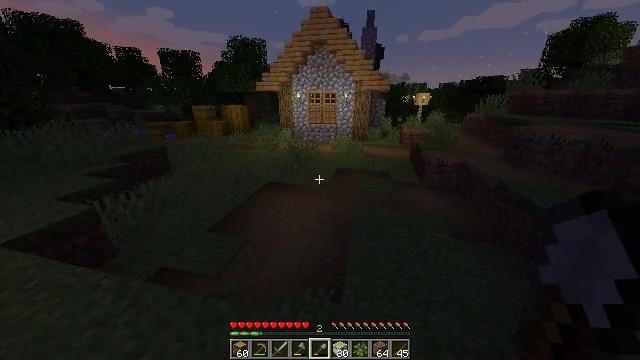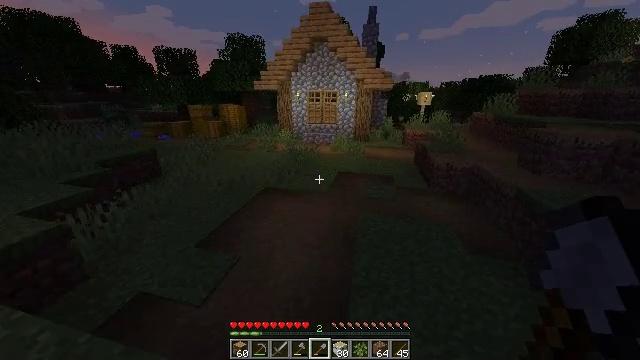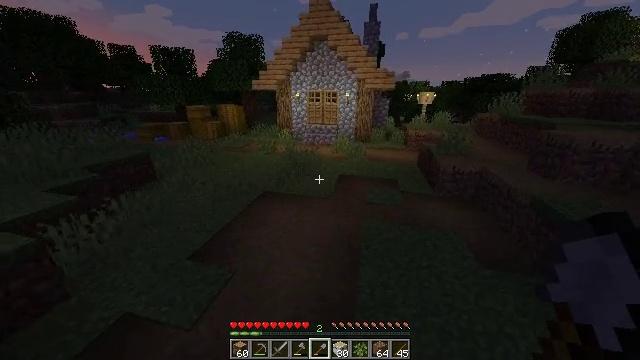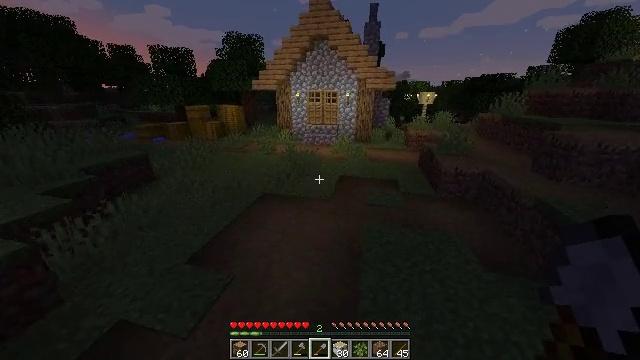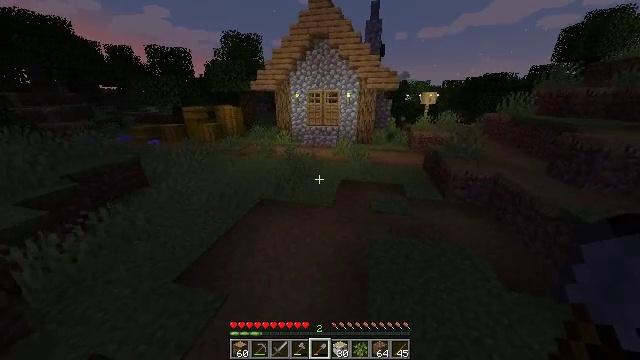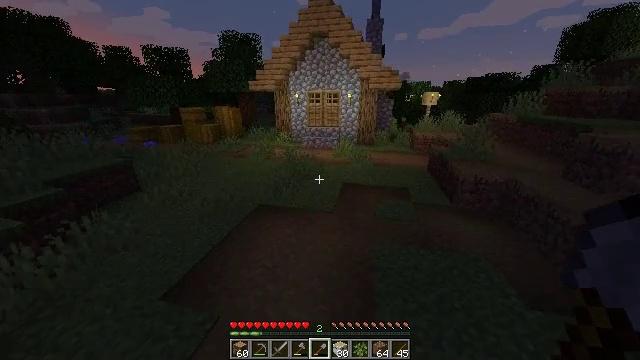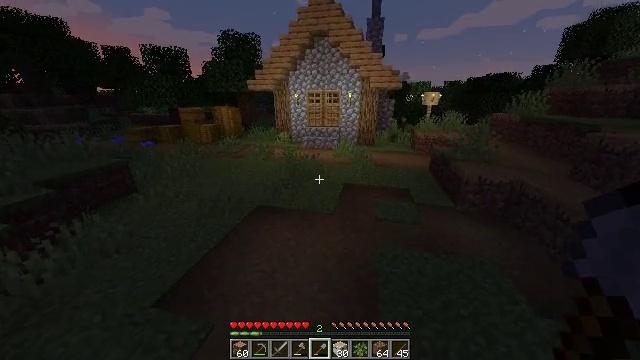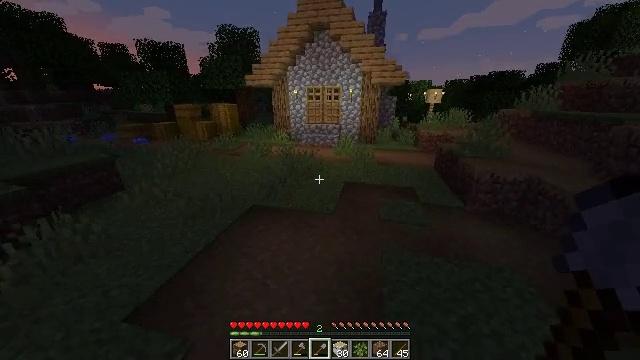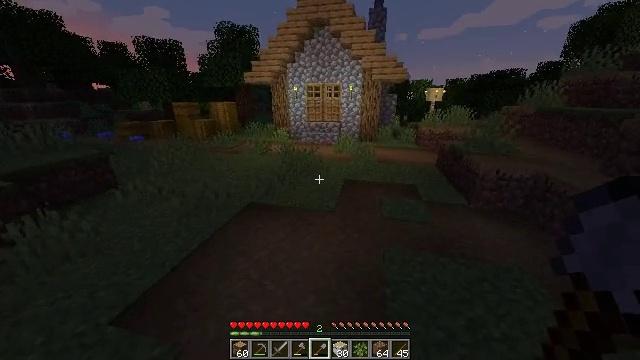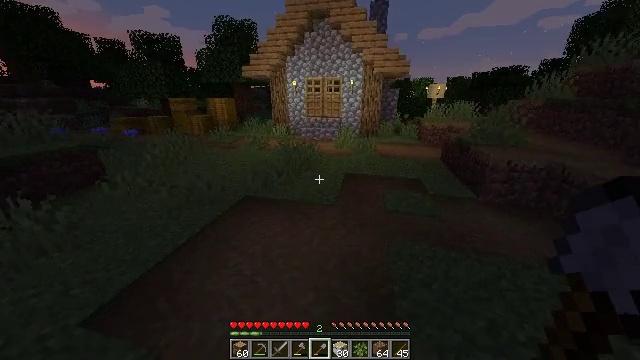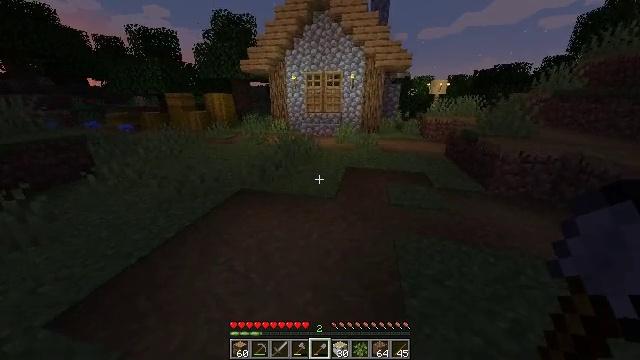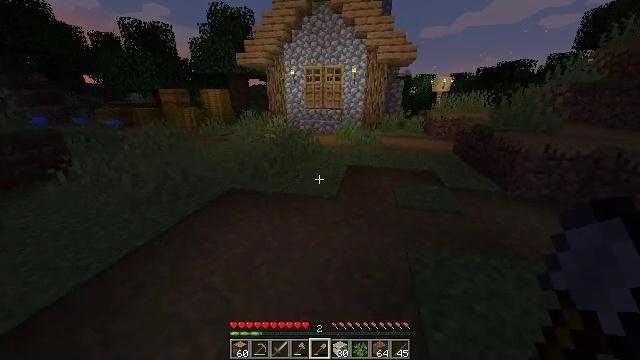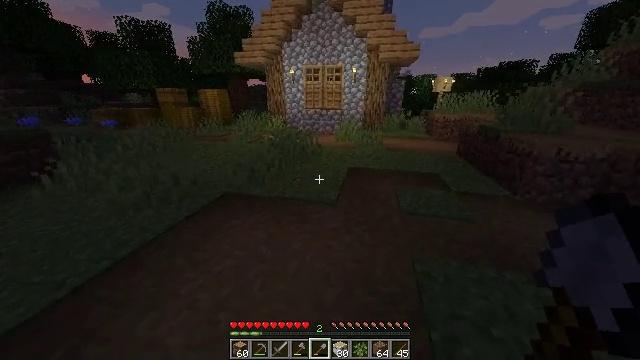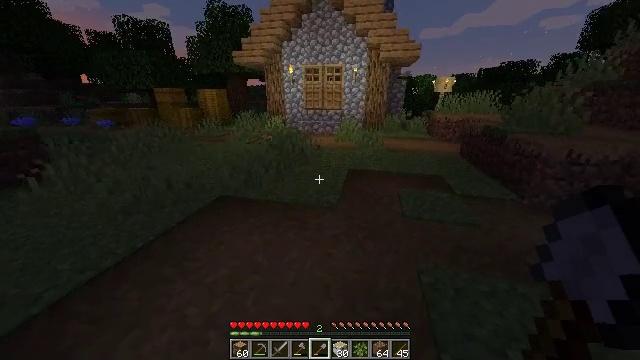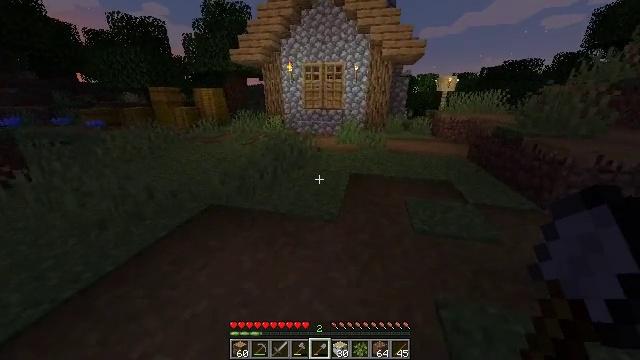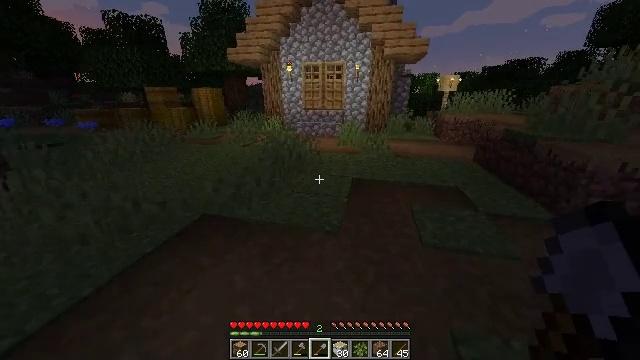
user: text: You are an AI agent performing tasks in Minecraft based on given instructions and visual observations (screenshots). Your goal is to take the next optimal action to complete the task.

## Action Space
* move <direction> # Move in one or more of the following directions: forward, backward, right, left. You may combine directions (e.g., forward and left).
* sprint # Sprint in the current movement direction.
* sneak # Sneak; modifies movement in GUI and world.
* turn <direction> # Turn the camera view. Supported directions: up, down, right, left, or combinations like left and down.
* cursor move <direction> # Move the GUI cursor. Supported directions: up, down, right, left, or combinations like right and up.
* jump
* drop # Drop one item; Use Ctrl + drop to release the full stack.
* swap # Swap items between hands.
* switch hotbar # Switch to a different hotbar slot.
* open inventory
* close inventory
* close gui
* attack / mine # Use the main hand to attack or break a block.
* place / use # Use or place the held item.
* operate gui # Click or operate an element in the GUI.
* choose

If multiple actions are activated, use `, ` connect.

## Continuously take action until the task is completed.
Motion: motion action
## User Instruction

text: Collect the yellow bed from its place.
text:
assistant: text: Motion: move forward, sprint
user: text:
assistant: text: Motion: move forward, sprint
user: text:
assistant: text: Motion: move forward, sprint
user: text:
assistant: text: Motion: move forward, sprint
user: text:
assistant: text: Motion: move forward, sprint
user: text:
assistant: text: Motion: move forward, sprint
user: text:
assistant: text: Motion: move forward, sprint
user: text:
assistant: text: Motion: move forward, sprint
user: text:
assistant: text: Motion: move forward, sprint
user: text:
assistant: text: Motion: move forward, sprint
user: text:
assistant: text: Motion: move forward, sprint
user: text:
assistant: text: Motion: move forward, sprint
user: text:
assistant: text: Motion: move forward, sprint
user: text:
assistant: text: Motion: move forward, sprint
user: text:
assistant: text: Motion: move forward, sprint
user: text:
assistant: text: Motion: move forward, sprint
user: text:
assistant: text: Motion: move forward, sprint
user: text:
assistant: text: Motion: move forward, sprint
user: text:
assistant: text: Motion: move forward, sprint
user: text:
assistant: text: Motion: move forward, sprint
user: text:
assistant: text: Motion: move forward, sprint
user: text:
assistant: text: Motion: move forward, sprint
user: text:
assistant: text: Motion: move forward, sprint
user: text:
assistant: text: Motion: move forward, sprint
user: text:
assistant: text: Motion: move forward, sprint
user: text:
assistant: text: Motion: move forward, sprint
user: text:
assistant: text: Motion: move forward, sprint
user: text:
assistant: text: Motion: move forward, sprint
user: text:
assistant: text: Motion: move forward, sprint
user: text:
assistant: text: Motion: move forward, sprint